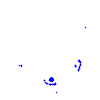
Particle: electron